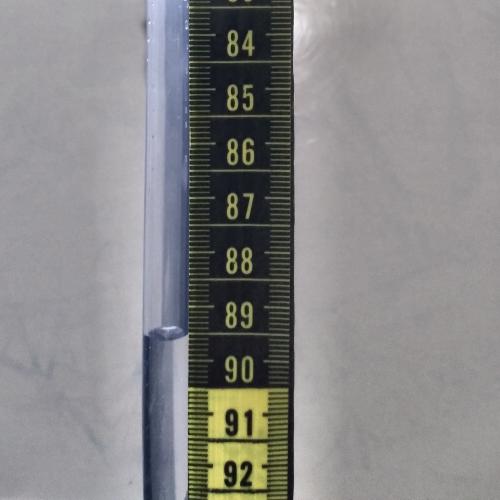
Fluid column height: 89.5 cm